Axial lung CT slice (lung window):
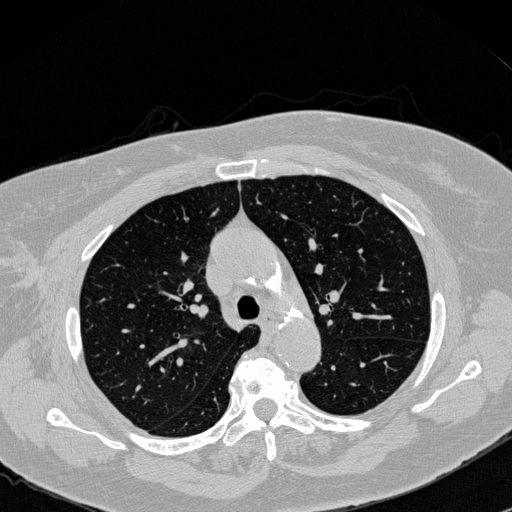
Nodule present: no